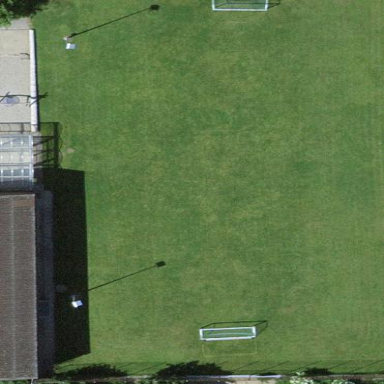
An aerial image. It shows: Soccer pitch for outdoor sports and leisure activities.